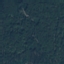
Land use / land cover: Forest